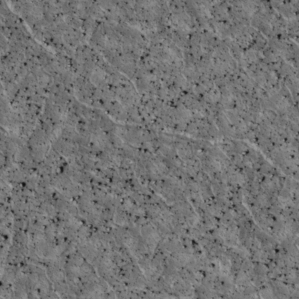
Label: non_frost